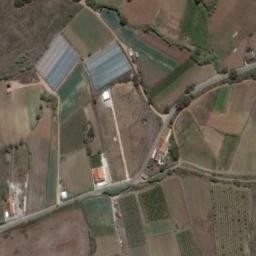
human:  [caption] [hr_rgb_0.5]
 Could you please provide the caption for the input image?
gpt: Many green, light blue and tan mixed rectangular farm fields of different sizes .

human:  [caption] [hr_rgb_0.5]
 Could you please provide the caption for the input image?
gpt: There are several buildings in rectangular farmlands .

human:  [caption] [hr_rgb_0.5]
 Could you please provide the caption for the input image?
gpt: There are some green and bare rectangular farmland .

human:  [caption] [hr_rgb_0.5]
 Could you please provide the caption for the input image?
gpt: Some rectangular farmlands of different colors and sizes are on the ground and some houses are surrounded by these farmlands .

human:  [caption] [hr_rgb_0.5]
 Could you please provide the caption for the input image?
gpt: There are many brown rectangular farmlands and some green ones .